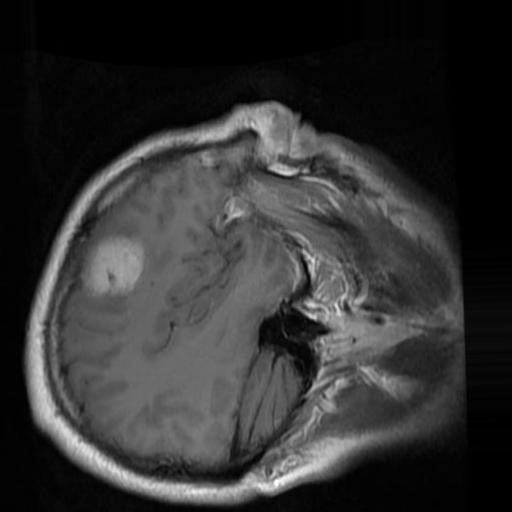
Label: brain_menin